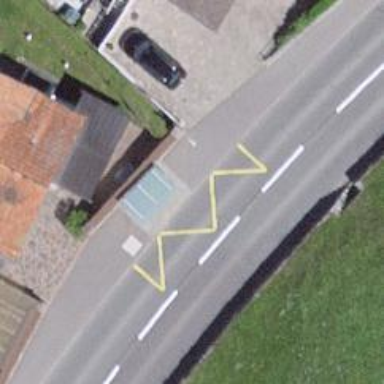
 serving as platform for public transportation."